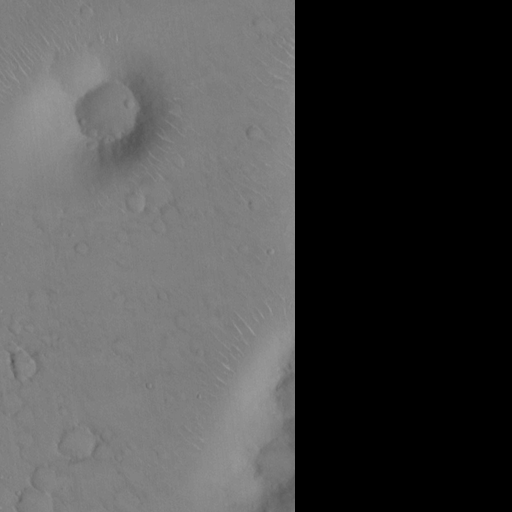
Objects detected: cone, cone